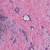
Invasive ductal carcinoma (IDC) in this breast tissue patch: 1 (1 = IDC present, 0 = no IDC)